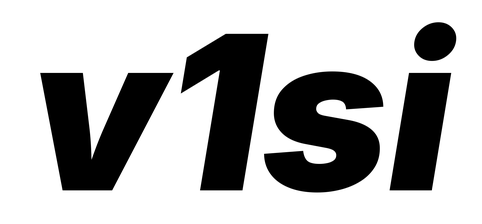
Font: Inter-Italic_Black_Italic